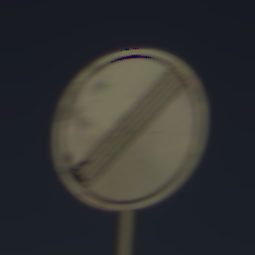
Verkehrszeichen: EndeSaemtlicherBegrenzungen
Umgebung: Outdoor, Nature
Tageszeit: SunriseSunset
Wetter: Clear
Licht: Natural
Jahreszeit: NotSpecified
Kontrast: HighContrast